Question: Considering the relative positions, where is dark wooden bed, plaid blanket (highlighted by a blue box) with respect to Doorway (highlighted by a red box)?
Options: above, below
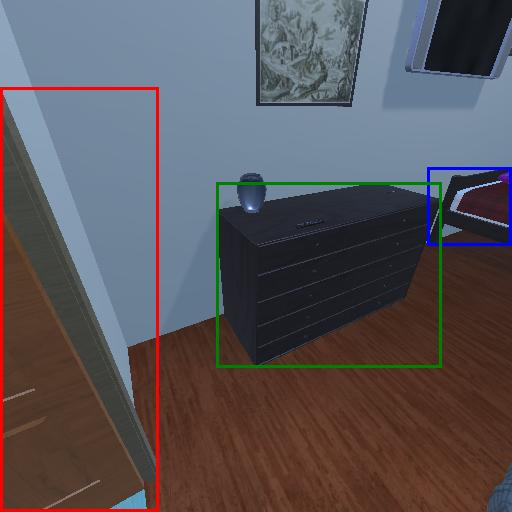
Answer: above